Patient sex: M
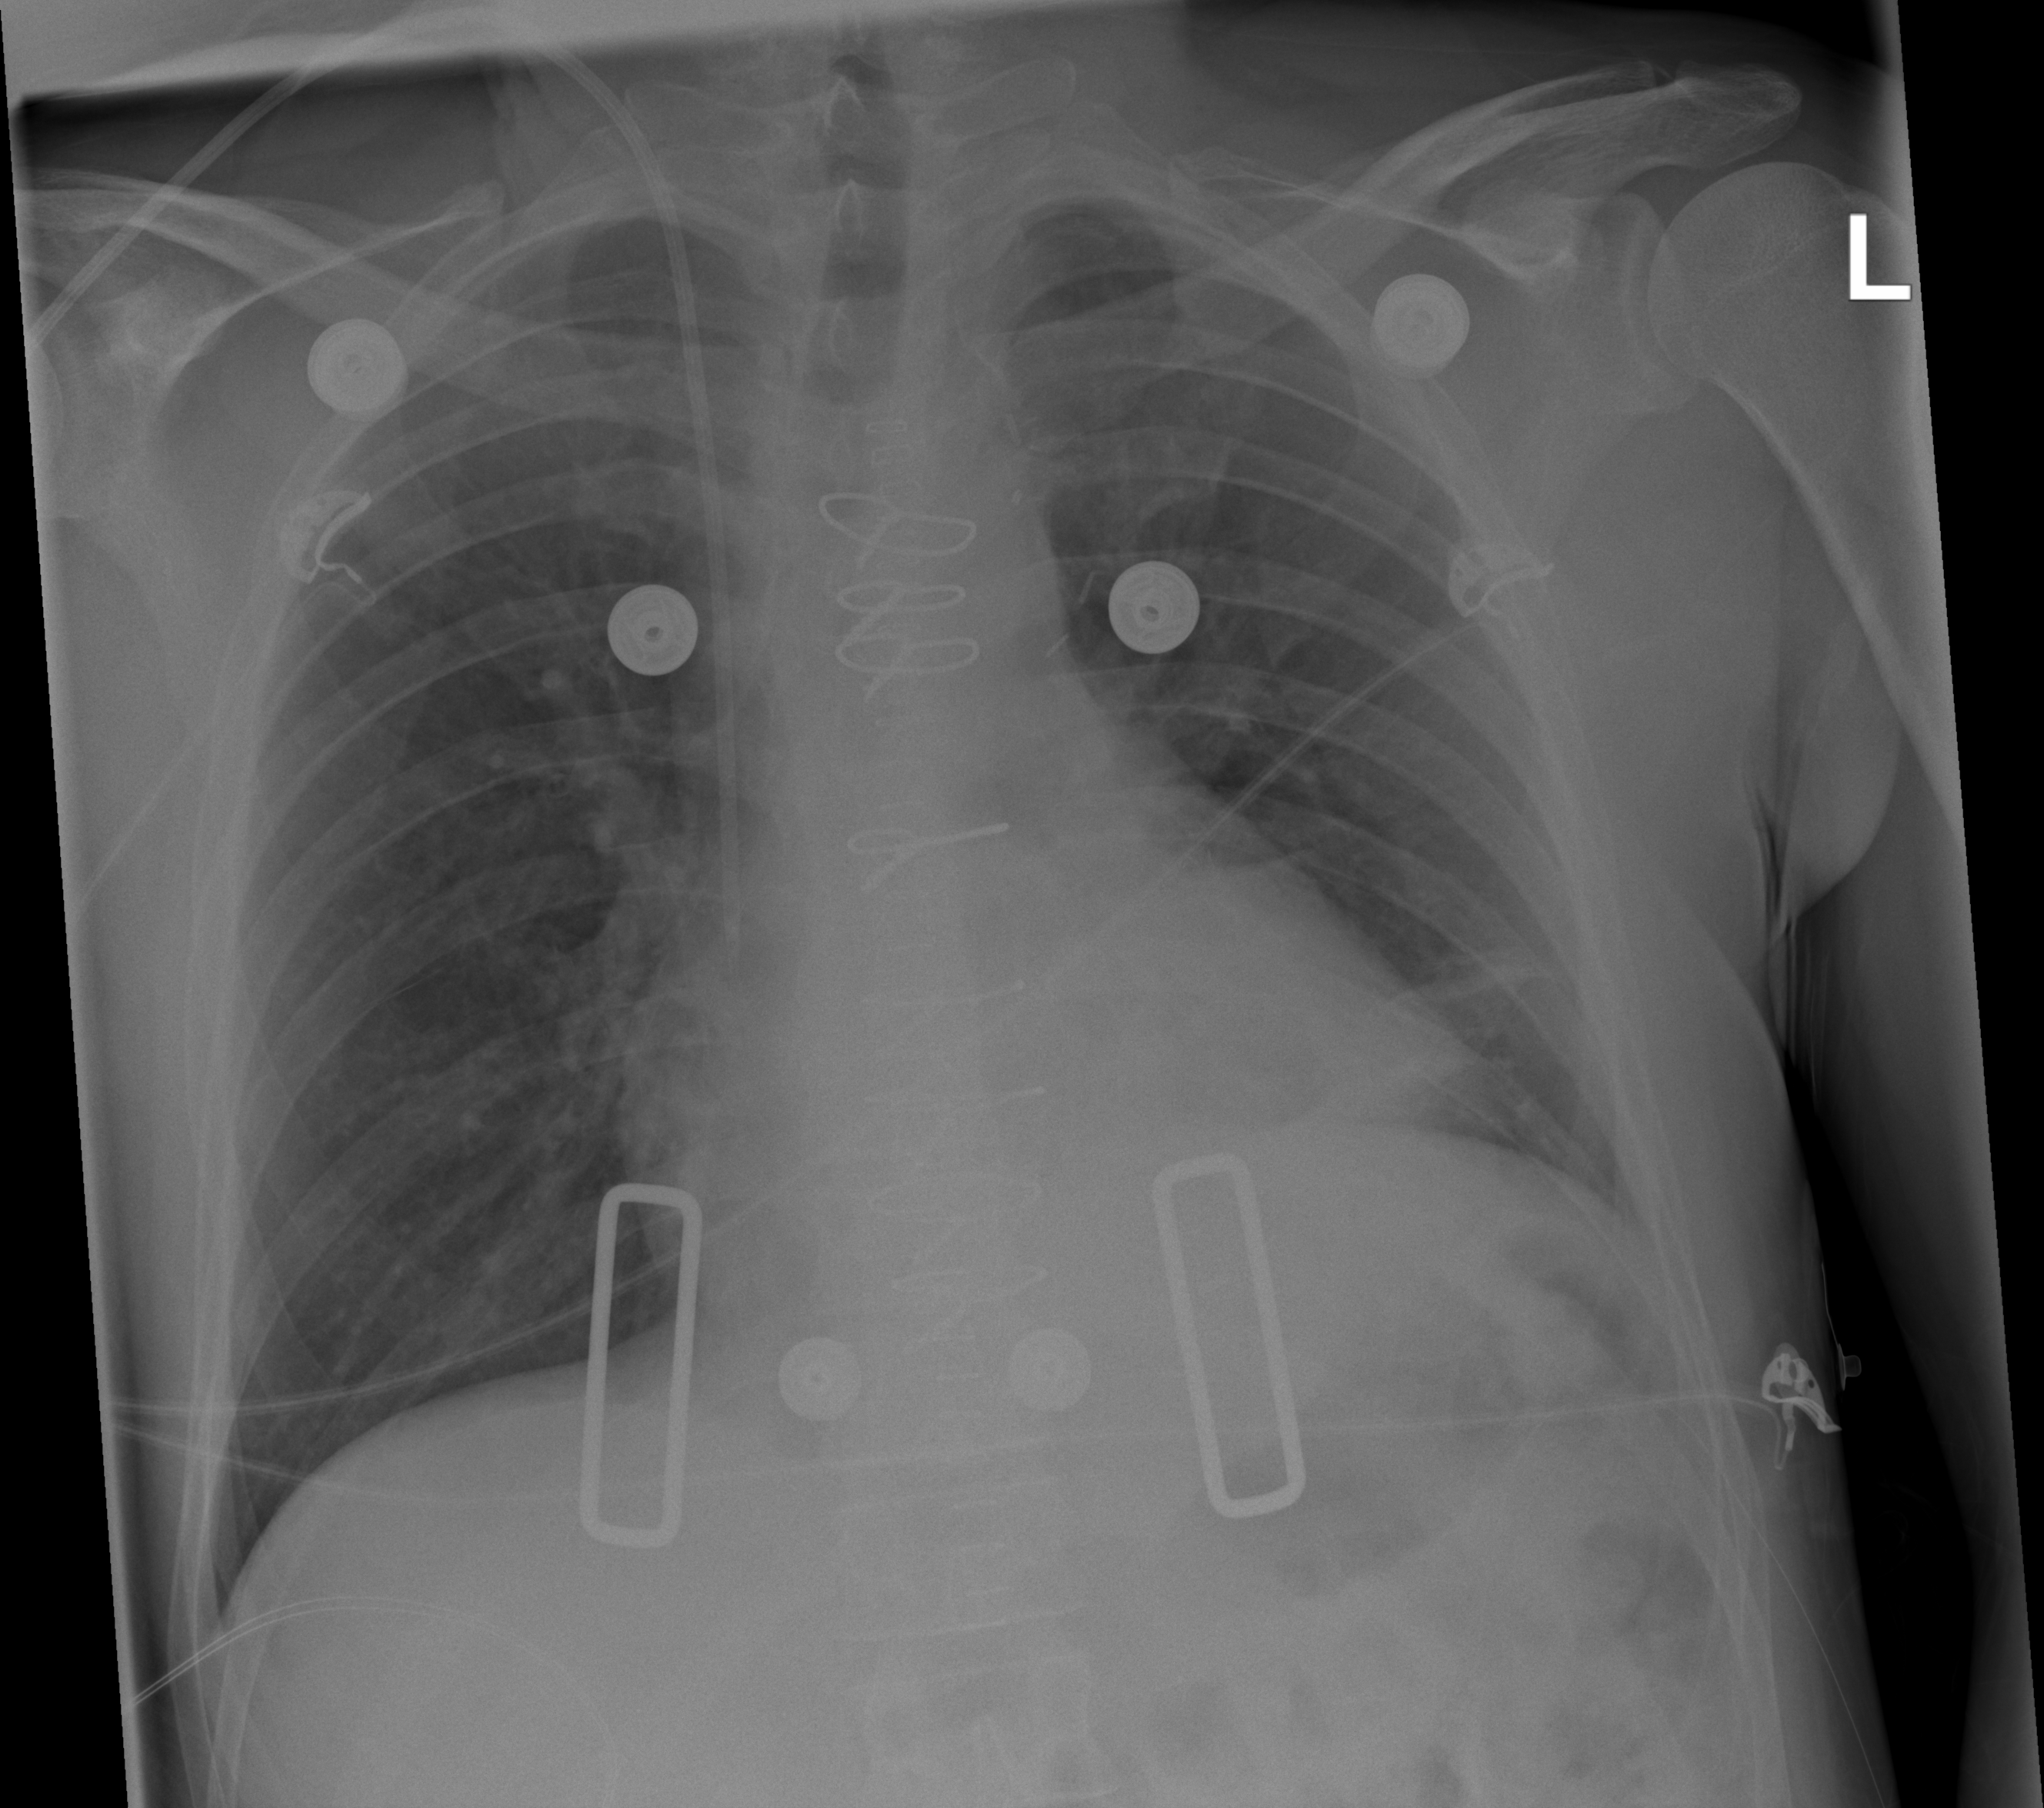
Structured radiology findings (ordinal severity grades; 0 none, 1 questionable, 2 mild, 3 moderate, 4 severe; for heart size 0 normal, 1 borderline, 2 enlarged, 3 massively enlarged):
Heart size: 2
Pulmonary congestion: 2
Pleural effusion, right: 0
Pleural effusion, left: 0
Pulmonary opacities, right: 0
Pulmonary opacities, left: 0
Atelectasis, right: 0
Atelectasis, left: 2